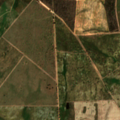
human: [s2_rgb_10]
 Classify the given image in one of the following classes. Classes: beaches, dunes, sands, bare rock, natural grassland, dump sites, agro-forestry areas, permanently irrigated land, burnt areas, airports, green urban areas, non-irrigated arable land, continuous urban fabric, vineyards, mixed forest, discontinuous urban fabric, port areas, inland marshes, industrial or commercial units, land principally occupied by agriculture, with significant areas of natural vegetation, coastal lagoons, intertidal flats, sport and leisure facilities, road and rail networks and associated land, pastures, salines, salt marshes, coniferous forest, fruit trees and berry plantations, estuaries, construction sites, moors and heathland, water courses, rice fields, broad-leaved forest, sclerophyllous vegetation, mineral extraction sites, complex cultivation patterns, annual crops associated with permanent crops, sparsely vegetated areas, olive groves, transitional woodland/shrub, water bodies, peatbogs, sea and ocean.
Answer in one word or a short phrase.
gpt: continuous urban fabric